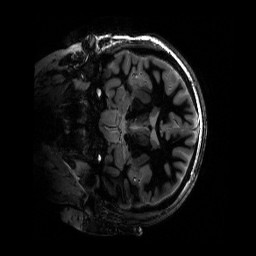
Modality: T1w
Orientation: coronal
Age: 26
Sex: female
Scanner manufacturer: siemens
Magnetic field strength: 6.98 T
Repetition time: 4.5 s
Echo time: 0.00337 s